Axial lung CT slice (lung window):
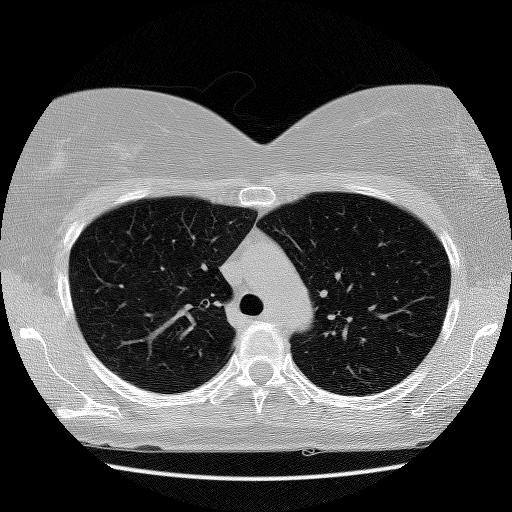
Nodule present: no